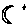
Label: moon